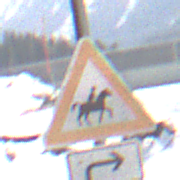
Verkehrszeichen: ReiterLinks
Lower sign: RichtungsangabeDurchPfeile5
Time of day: Midday
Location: Outdoor (Nature)
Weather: PartlyCloudy
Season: NotSpecified
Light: Natural